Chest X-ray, AP view. Patient: 33 years old, sex M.
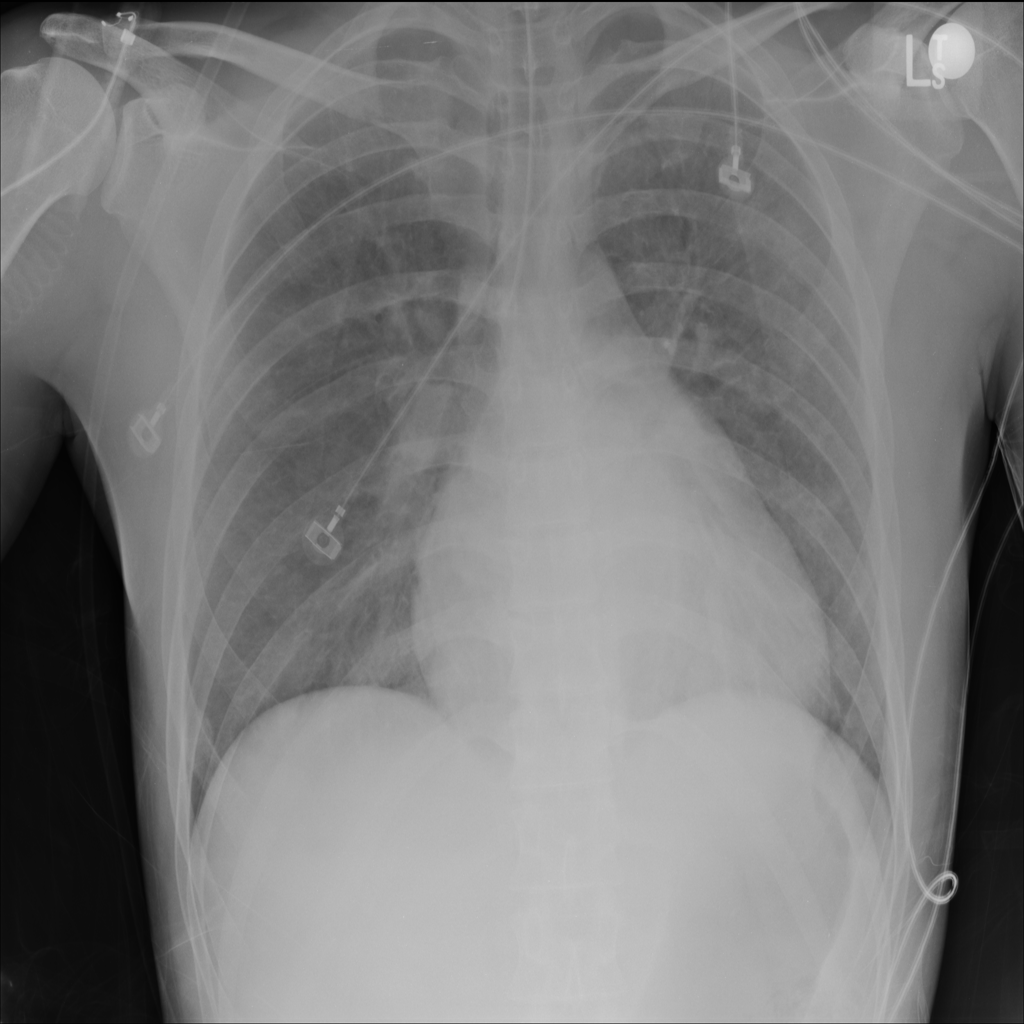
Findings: No Finding